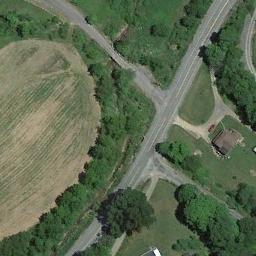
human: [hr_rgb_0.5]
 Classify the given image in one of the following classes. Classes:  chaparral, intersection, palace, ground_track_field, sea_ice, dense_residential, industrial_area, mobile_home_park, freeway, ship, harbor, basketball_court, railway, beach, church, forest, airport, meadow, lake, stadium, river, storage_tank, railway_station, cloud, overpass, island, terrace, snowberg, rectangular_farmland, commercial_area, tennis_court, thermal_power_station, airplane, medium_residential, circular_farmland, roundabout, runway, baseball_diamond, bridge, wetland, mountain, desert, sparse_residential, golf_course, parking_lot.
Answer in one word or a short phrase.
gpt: freeway